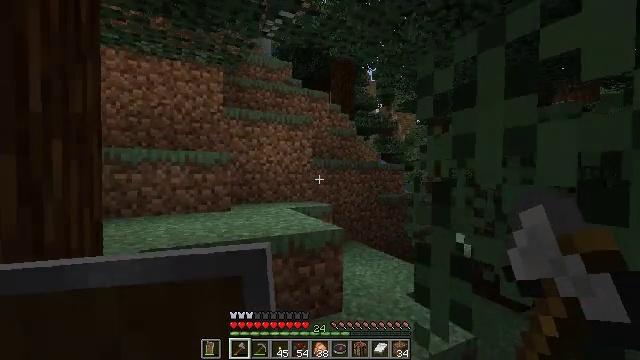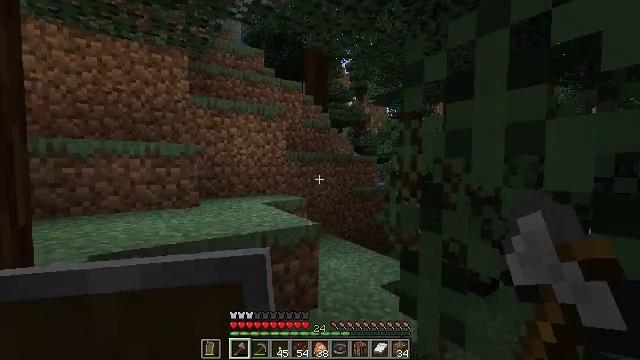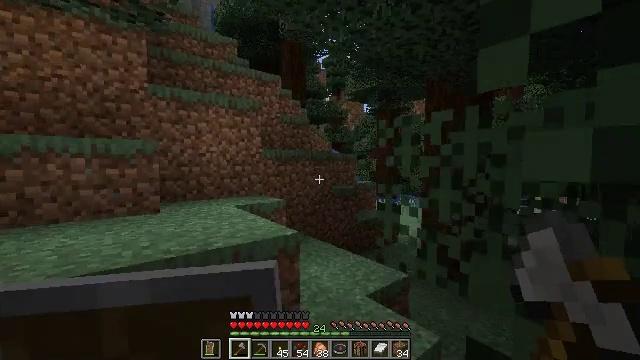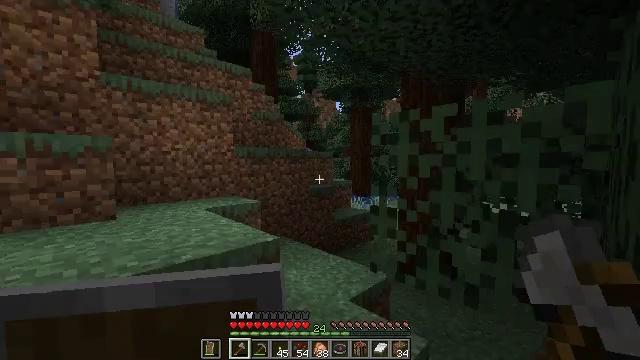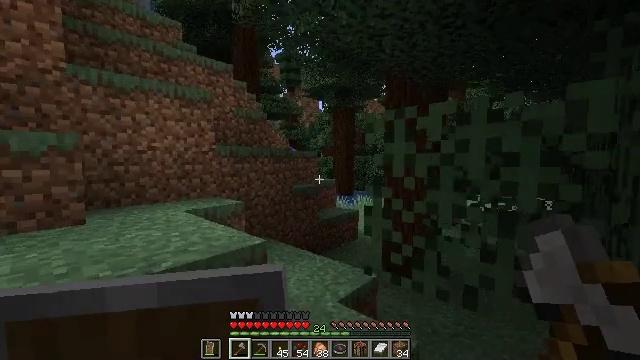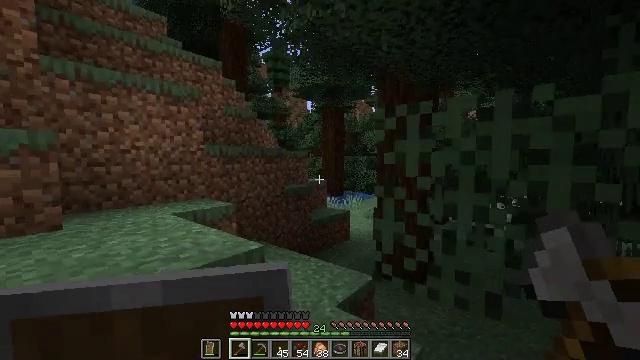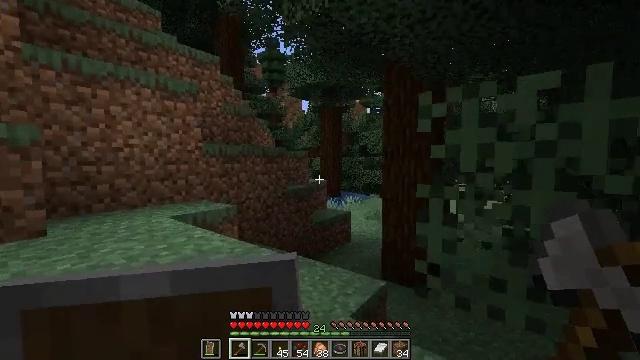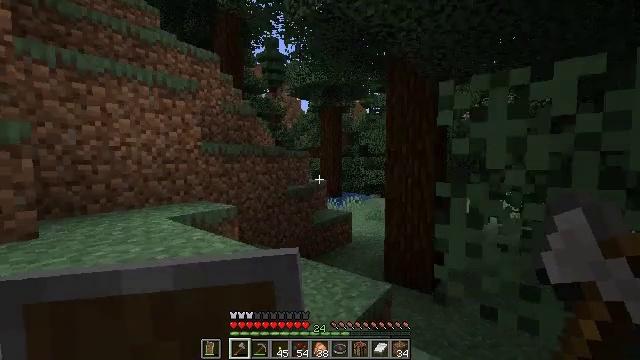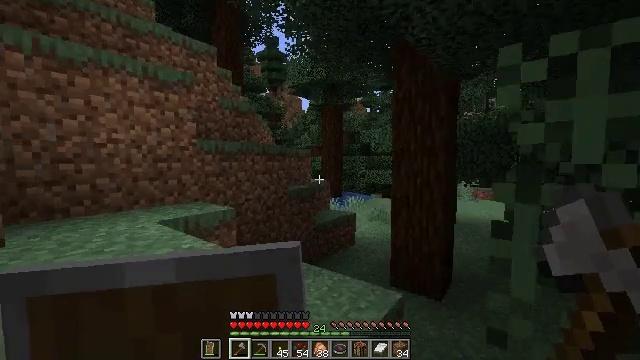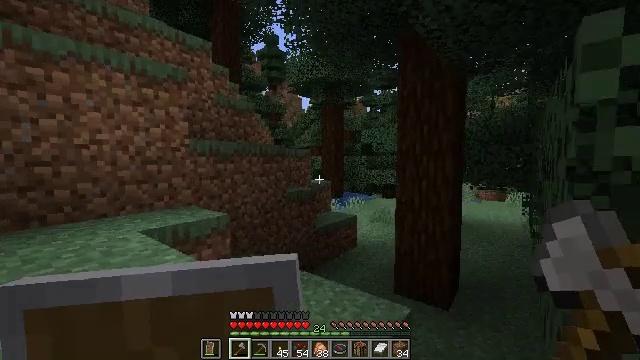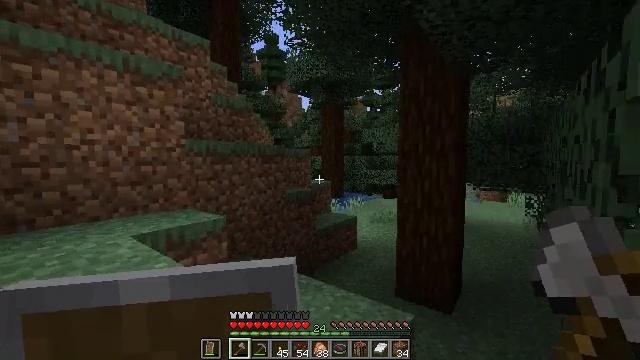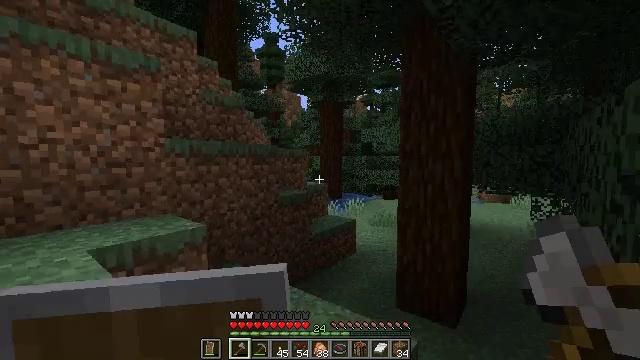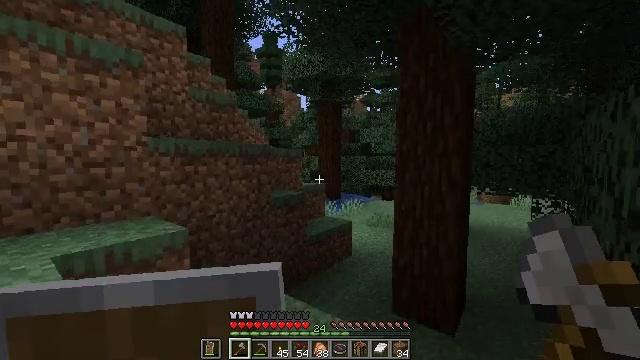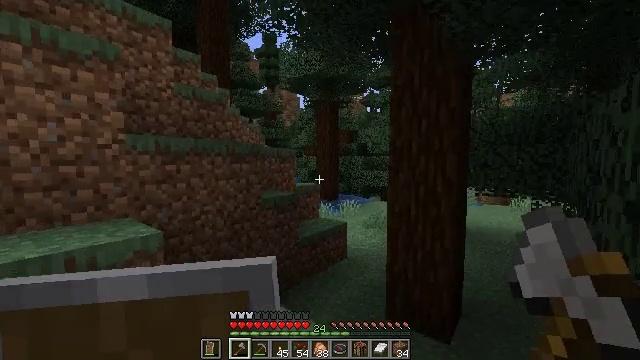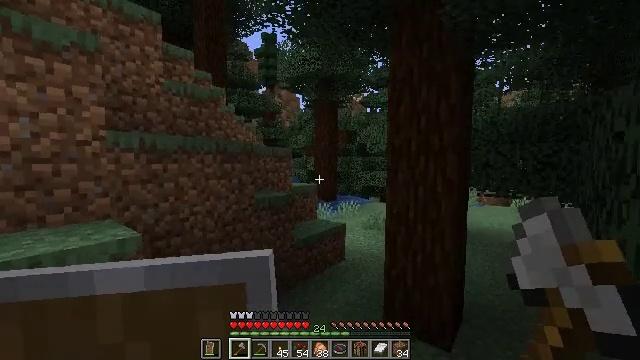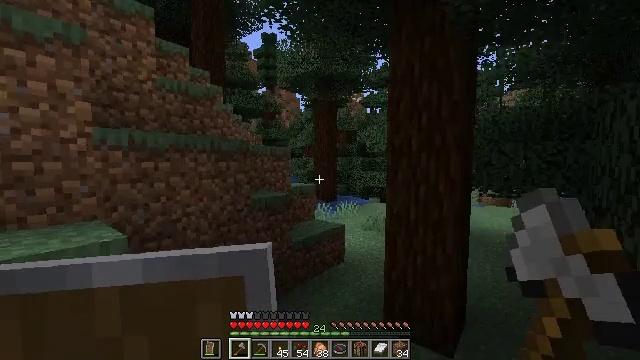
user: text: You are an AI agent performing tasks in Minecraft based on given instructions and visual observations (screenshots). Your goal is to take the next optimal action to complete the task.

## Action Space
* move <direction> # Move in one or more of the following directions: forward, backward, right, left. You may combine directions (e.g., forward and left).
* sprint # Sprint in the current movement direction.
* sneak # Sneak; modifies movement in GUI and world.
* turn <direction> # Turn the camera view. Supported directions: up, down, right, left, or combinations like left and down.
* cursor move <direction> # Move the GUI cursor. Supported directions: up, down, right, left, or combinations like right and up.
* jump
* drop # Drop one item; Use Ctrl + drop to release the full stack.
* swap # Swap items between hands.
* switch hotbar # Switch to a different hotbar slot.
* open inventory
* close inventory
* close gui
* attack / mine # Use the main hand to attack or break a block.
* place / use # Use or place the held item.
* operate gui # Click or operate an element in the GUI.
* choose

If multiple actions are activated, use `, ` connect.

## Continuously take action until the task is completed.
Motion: motion action
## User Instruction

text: Gather spruce leaves to collect foliage.
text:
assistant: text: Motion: move forward, turn right and down
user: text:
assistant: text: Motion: move forward, turn right
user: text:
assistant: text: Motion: move forward and move left, turn right
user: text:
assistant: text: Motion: move forward and move left, turn right
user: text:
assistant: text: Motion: move forward and move left, turn right
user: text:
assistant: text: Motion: move forward, turn right
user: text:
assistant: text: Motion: move forward
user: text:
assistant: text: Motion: move forward
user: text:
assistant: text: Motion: move forward
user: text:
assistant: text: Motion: move forward
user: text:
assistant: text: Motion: move forward and move right
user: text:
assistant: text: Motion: move forward and move right
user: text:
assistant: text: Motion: move forward and move right
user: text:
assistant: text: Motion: move forward
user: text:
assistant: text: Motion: move forward
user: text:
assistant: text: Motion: move forward
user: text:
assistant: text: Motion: move forward
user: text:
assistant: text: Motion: move forward
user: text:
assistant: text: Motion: move forward
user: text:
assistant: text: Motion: move forward
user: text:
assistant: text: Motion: move forward
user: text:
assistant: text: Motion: move forward
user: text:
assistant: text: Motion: move forward
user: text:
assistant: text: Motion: move forward
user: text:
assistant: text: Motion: move forward
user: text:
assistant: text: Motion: move forward
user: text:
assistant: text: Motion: move forward
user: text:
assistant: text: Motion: move forward and move right
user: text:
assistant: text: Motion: move forward and move right
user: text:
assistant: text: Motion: move forward and move right